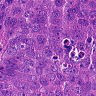
Metastatic tissue present: yes